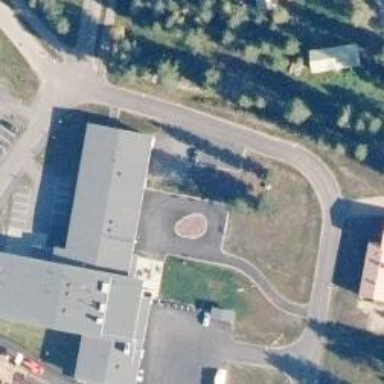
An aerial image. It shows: Hospital building.